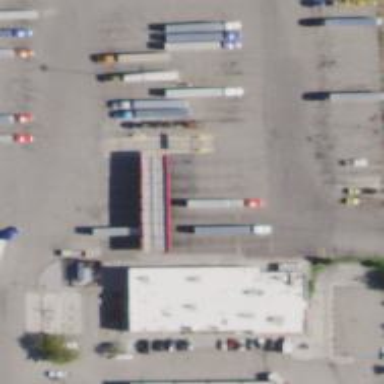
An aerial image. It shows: Weighbridge facility.